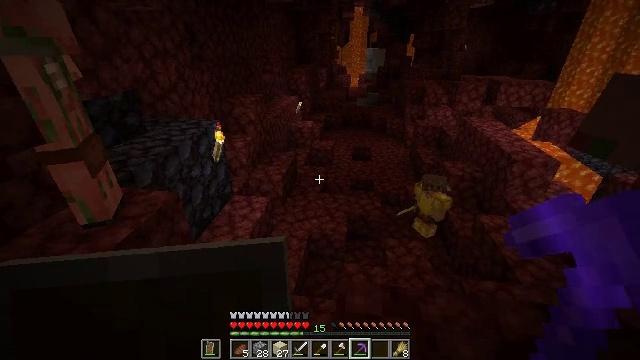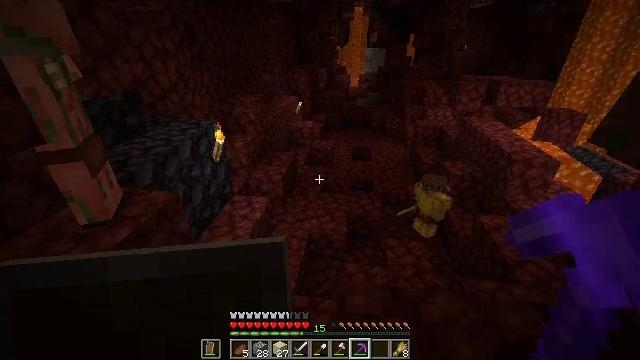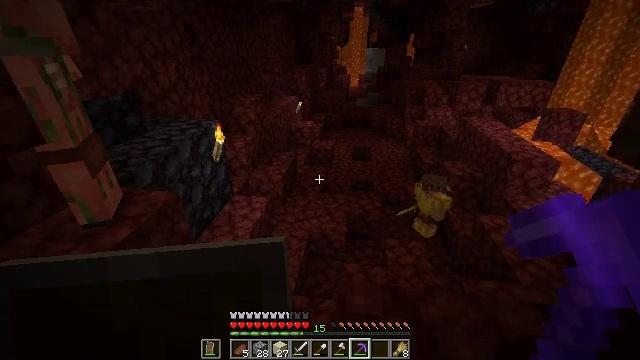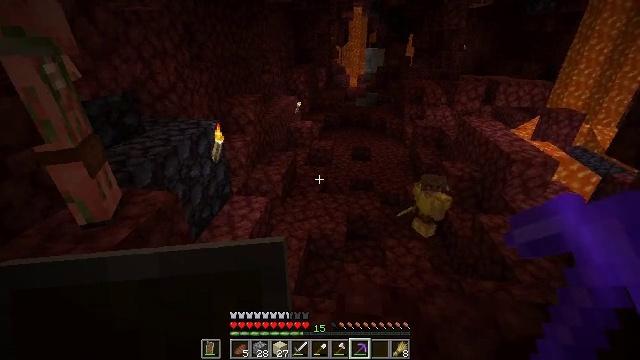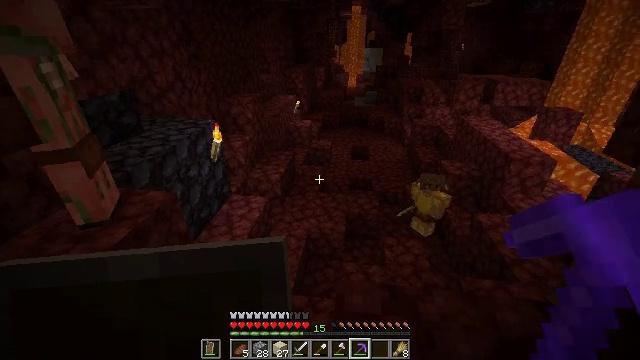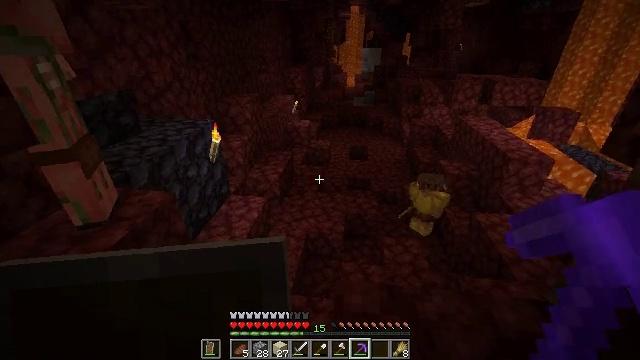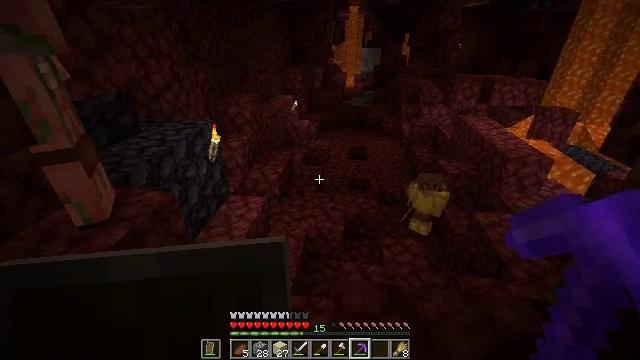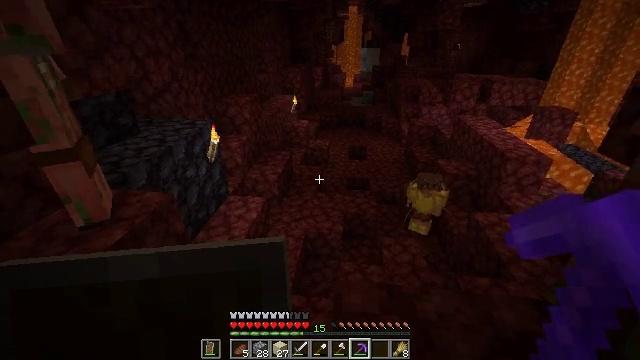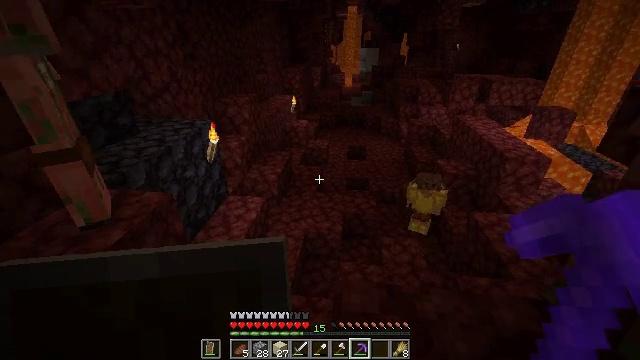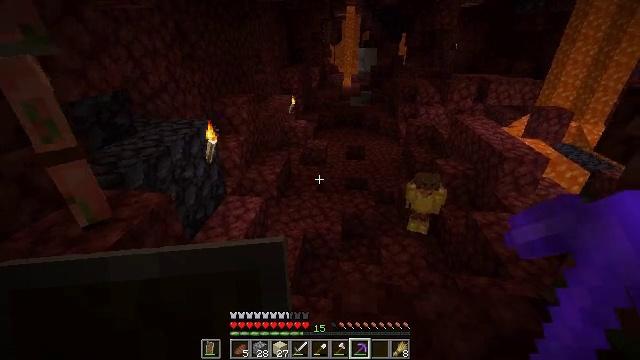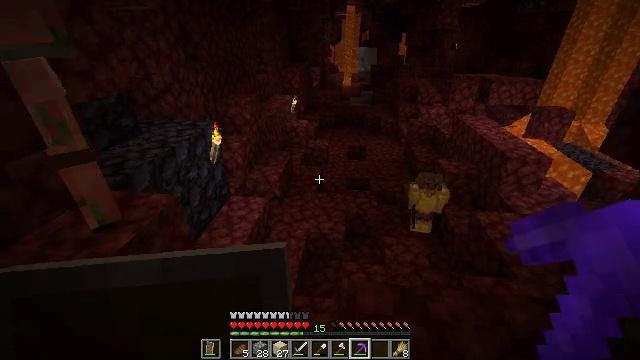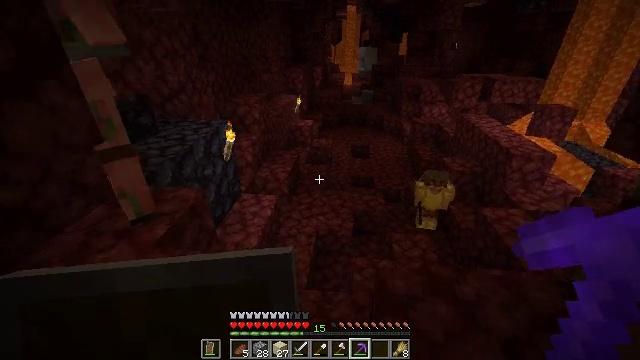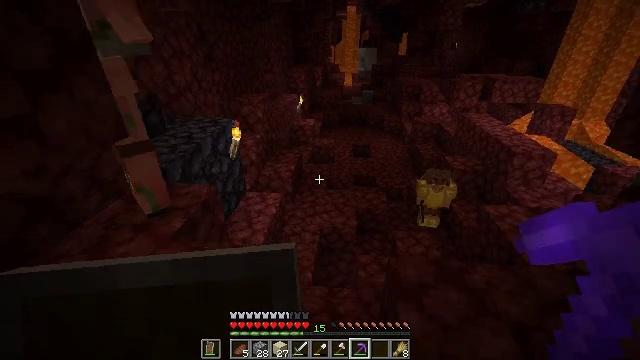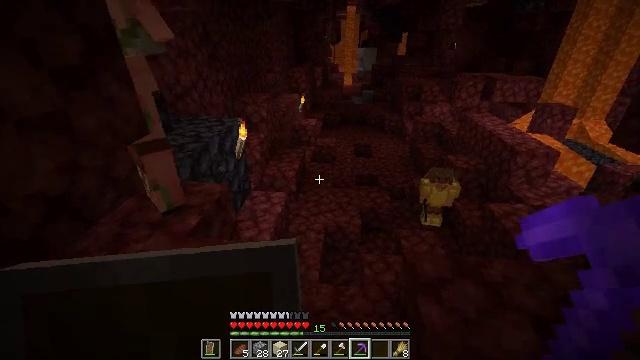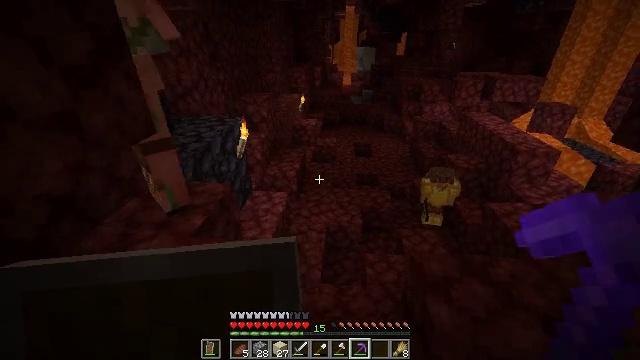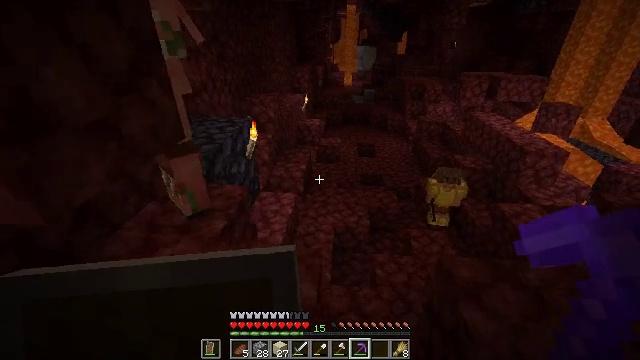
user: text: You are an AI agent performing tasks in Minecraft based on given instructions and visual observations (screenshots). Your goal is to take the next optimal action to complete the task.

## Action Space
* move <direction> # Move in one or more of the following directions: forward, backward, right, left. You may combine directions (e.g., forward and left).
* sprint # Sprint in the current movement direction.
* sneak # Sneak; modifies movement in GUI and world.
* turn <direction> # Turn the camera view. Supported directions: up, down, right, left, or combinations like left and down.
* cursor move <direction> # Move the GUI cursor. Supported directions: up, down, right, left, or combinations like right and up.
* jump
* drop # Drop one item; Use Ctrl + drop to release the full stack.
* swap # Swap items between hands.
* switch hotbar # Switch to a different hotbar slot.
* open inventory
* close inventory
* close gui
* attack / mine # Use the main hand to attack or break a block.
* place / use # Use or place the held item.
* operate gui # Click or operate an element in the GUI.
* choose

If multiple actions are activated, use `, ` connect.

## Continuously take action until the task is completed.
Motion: motion action
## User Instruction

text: Mine the wall torch to remove it.
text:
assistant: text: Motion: no_op
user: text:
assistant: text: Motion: no_op
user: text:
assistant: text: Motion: no_op
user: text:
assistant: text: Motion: no_op
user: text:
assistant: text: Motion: no_op
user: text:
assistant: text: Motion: no_op
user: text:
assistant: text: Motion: no_op
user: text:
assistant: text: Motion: no_op
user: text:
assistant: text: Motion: move left
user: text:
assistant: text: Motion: move back and move left
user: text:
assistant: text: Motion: move back and move left
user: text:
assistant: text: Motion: move back and move left
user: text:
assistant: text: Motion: move back and move left
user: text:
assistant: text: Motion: move back and move left
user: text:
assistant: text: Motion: move back and move left
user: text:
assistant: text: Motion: move left
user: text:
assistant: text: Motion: no_op
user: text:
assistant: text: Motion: no_op
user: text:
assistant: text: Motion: no_op
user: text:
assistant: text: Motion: no_op
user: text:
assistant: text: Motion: no_op
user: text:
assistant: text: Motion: no_op
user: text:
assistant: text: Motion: no_op
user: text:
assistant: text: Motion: no_op
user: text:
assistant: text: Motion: no_op
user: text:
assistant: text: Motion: no_op
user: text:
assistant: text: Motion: move back and move left
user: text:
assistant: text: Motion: move back and move left
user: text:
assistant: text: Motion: move back and move left
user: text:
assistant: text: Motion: move back and move left